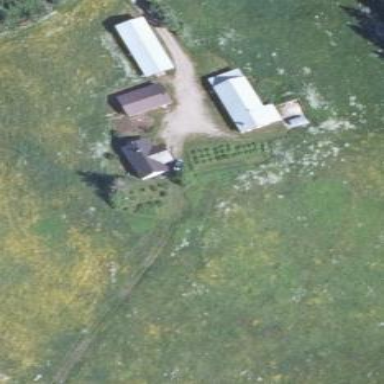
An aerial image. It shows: Farmyard area.